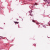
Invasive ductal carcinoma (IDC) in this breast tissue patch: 0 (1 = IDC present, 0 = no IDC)